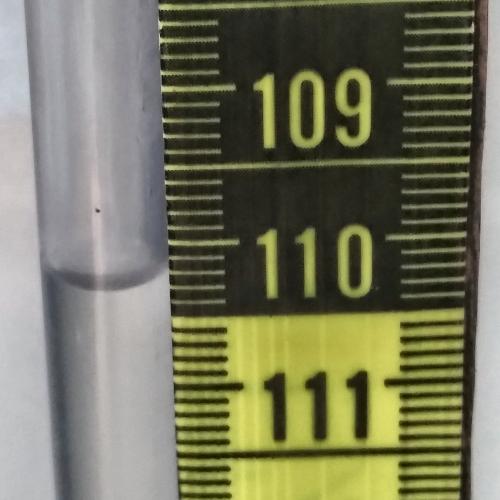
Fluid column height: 110.3 cm